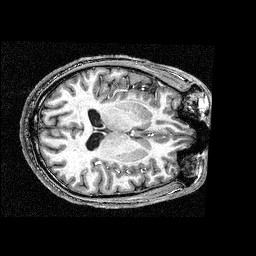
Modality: T1w
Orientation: coronal
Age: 27
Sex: male
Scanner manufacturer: siemens
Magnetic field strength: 3 T
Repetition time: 2.4 s
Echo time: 0.00224 s